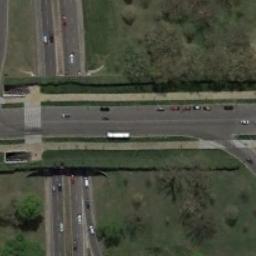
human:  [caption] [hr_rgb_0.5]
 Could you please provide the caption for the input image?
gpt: Many trees are beside the overpass .

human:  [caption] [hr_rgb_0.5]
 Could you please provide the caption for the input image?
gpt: An overpass on top of two roads .

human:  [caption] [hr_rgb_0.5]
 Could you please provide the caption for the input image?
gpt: The cross-line overpass is over the roads on the green space and some cars are driving on the roads and the overpass .

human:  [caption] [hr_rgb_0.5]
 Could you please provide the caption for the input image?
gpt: The overpass is next to the grass with some cars .

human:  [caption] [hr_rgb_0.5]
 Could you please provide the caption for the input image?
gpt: There are some green lawns beside the overpass .